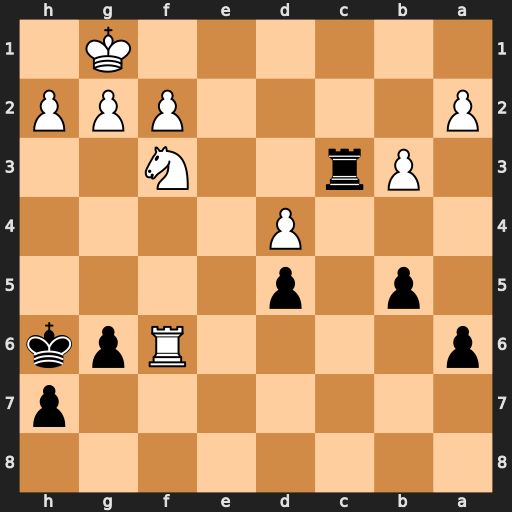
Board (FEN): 8/7p/p4Rpk/1p1p4/3P4/1Pr2N2/P4PPP/6K1
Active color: b
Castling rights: -
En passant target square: -
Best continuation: Rc1+ Ne1 Rxe1#